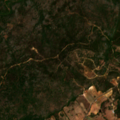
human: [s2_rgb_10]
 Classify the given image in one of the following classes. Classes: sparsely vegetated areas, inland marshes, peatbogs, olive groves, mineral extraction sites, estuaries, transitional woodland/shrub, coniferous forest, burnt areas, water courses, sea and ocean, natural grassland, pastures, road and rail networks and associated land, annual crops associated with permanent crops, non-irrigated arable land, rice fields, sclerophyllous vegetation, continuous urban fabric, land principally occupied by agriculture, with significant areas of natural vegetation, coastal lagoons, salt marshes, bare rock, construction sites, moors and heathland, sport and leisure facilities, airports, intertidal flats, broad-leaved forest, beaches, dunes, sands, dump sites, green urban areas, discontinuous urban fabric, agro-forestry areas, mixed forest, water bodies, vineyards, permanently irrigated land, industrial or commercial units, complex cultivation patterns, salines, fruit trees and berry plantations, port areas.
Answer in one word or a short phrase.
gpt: olive groves, land principally occupied by agriculture, with significant areas of natural vegetation, coniferous forest, sclerophyllous vegetation, transitional woodland/shrub